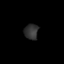
Tissue: lung
Cell type: Epithelial cells
Senescence score: 0.2388
Nuclear area (px): 214
Mean DAPI intensity: 49.458